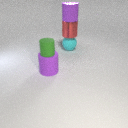
large cyan rubber sphere below large purple rubber cylinder